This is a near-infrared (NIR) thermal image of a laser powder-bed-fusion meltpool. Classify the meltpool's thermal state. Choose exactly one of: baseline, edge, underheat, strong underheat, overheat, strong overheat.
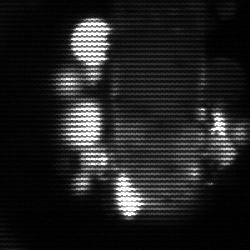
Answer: strong underheat